Question: I'm really stuggling with the maths i need for this maths has never been my strong point once you get into Calculus and Geometry.
So how do i rotate a vector3 around another vector3
'''
D3DXVECTOR3 lookAt = this->cam->getLookAt();
D3DXVECTOR3 eyePt = this->cam->getEyePt();
'''
I need to rotate 'lookAt' around 'eyePt' how do I do this I know I need a Matrix but what I'm supposed to fill it with and how I do the rotation in it I just don't understand.
So if some one could provide code with explanations of the steps used to do it would really help
Another note is that i only want to translate on X,Z axis as i'm rotation around Y axis so here is an image of what im trying to do

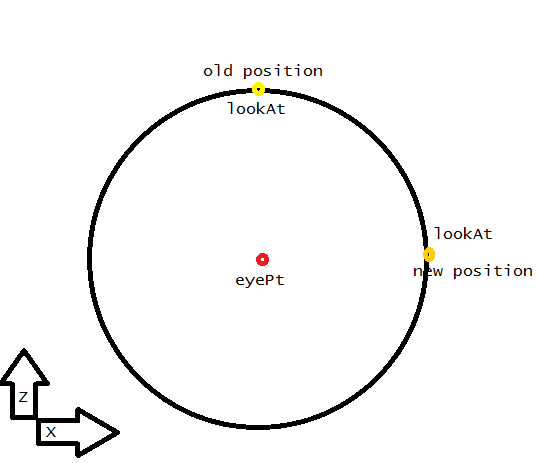
Answer: Take the unit vector eyePt, which will be the axis of rotations. (I presume it's a unit vector; if not, I can show you how to turn it into a unit vector.) Let's call it :
'''
Ex
E = Ey
Ez
'''
(This is the vector (E, E, E), but it's hard to do mathematical notation here.)
Now construct three matrices. The identity matrix :
'''
1 0 0
I = 0 1 0
0 0 1
'''
the tensor product of and , which we'll call :
'''
0 -Ez Ey
T = Ez 0 -Ex
-Ey Ex 0
'''
and the cross-product matrix of , which we'll call :
'''
ExEx ExEy ExEz
P = ExEy EyEy EyEz
ExEz EyEz EzEz
'''
Now choose an angle of rotation, theta (in radians). The rotation matrix will be:
= cos(theta) + (1-cos(theta)) + sin(theta)
Now to rotate the vector v (which in this case is 'lookAt'), just multiply by it:
v = v